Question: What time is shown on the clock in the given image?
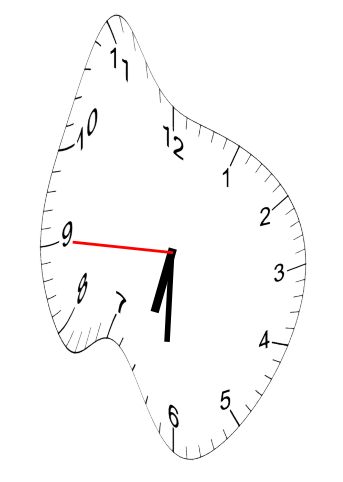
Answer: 06:30:45